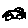
Label: car